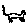
Label: cat